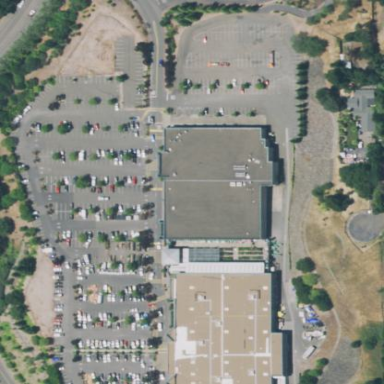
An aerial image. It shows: Supermarket located in building.